Question: Why does the code get the empty data directly in even times? I have no idea what is going on.
Thank you very much.
'''
#include <stdio.h>
#pragma warning(disable : 4996)
void main() {
int f, a = 10, b = 20;
for (int i = 0; i < 5; i++)
{
char ch;
ch = getchar();
printf("ch = %c
", ch);
switch (ch)
{
case '+': f = a + b; printf("f = %d
", f); break;
case '-': f = a - b; printf("f = %d
", f); break;
case '*': f = a * b; printf("f = %d
", f); break;
case '/': f = a / b; printf("f = %d
", f); break;
default: printf("invalid operator
");
}
}
}
'''

If I input one operator,it loops two time. And the second time is the empty input.
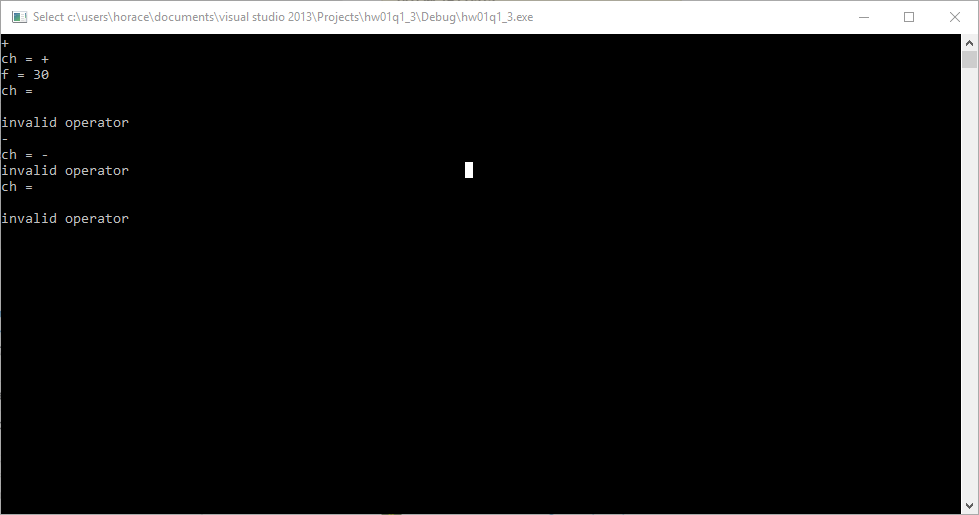
Answer: Let's say you typed 'a' followed by .
The first call to 'getchar()' returns 'a' but the newline is still left in the input stream. The next call to 'getchar()' returns the newline without waiting for your input.
There are many ways to take care of this problem. One of the simplest ways is to ignore the rest of the line after the call to 'getchar()'.
'''
ch = getchar();
// Ignore the rest of the line.
int ignoreChar;
while ( (ignoreChar = getchar()) != '
' && ignoreChar != EOF );
'''
You can wrap that in a function.
'''
void ignoreLine(FILE* in)
{
int ch;
while ( (ch = fgetc(in)) != '
' && ch != EOF );
}
'''
and use
'''
ch = getchar();
// Ignore the rest of the line.
ignoreLine(stdin);
'''